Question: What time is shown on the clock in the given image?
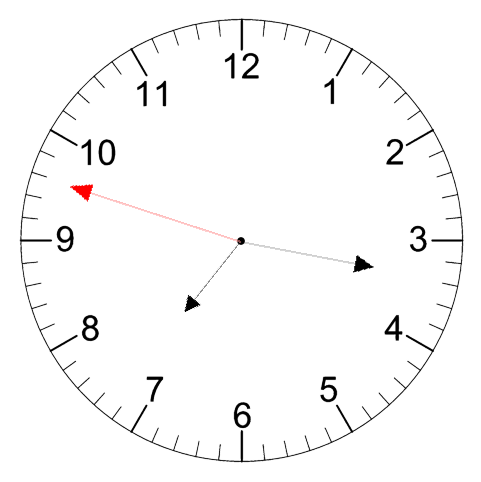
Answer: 07:16:48